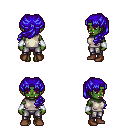
a pixel art fantasy rpg character, female body template, orc, green skin, white sleeveless shirt, metal pants, blue princess hairstyle, white cloth bracers, brown shoes, four views (front, back, left, right), 2x2 character sprite sheet, small pixel art, hard edges, no anti-aliasing